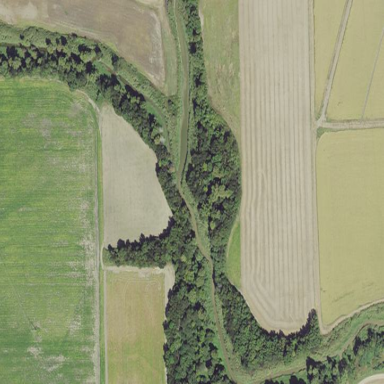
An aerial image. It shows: Beautiful woodland area.